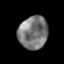
Tissue: prostate
Cell type: T cells
Senescence score: 0.337
Nuclear area (px): 936
Mean DAPI intensity: 121.899